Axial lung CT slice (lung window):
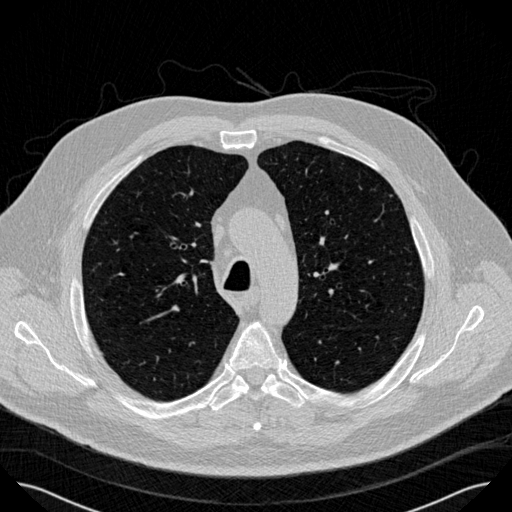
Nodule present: no